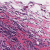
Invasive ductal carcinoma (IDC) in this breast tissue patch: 1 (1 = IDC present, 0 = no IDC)